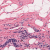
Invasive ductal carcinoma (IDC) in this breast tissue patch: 0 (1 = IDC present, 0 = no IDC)